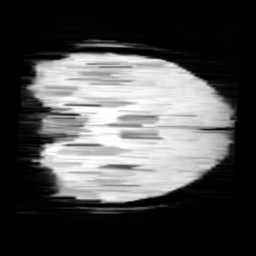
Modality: minIP
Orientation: coronal
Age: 10
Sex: male
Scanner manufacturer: siemens
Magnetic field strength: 3 T
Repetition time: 0.027 s
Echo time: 0.02 s